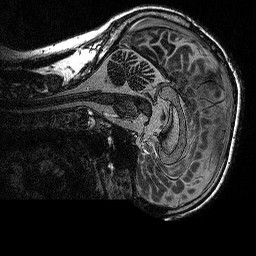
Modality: MP2RAGE
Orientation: sagittal
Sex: male
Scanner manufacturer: siemens
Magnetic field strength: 3 T
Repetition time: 5 s
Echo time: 0.00292 s